Question: I have multiple check boxes from a many to many relationship, And i'm trying to validate them so that none of the fields need a value to continue. At the moment if i try to create a user without assigning them to a group/role through the checkboxes i get
'''
You have a nil object when you didn't expect it!
You might have expected an instance of Array.
The error occurred while evaluating nil.each
'''
Also when a group is assigned but all other fields are left empty i still get the above error.
When everything has a value it works perfectly.
Form below

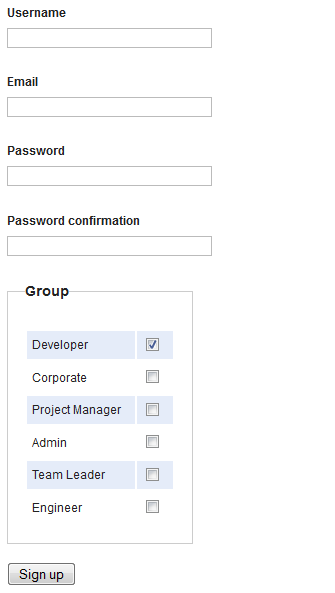
Answer: use the empty array if all checkboxes unchecked
'''
params[:user][:group_ids] ||= []
'''
if you still have the issue, you need to copy-paste your controller code here